Question: I am trying to get the layout of my site right, but whatever I try I cant get the effect I want. Since this is hard to explain Ill add a picture of what I want:

Hopefully that makes sense.
Here is the code Im using to try and achieve this:
'''
<div class="row">
<div class="col-md-offset-1 col-md-2">
<div class="container" style="background-color:#ff6a00">
LEFT DIV <br /><br /><br />
</div>
</div>
<div class="col-md-6">
<div class="container" style="background-color:#0094ff">
<asp:ContentPlaceHolder ID="ContentPlaceHolderMid" runat="server">
THIS IS THE MIDDLE
</asp:ContentPlaceHolder>
</div>
</div>
<div class="col-md-2 col-md-offset-1">
<div class="container" style="background-color:#00ff21">
RIGHT DIV <br /><br /><br />
</div>
</div>
</div>
'''
I cant really get it to work, the offset doesnt work the way I think it will and I cant find any answers online.
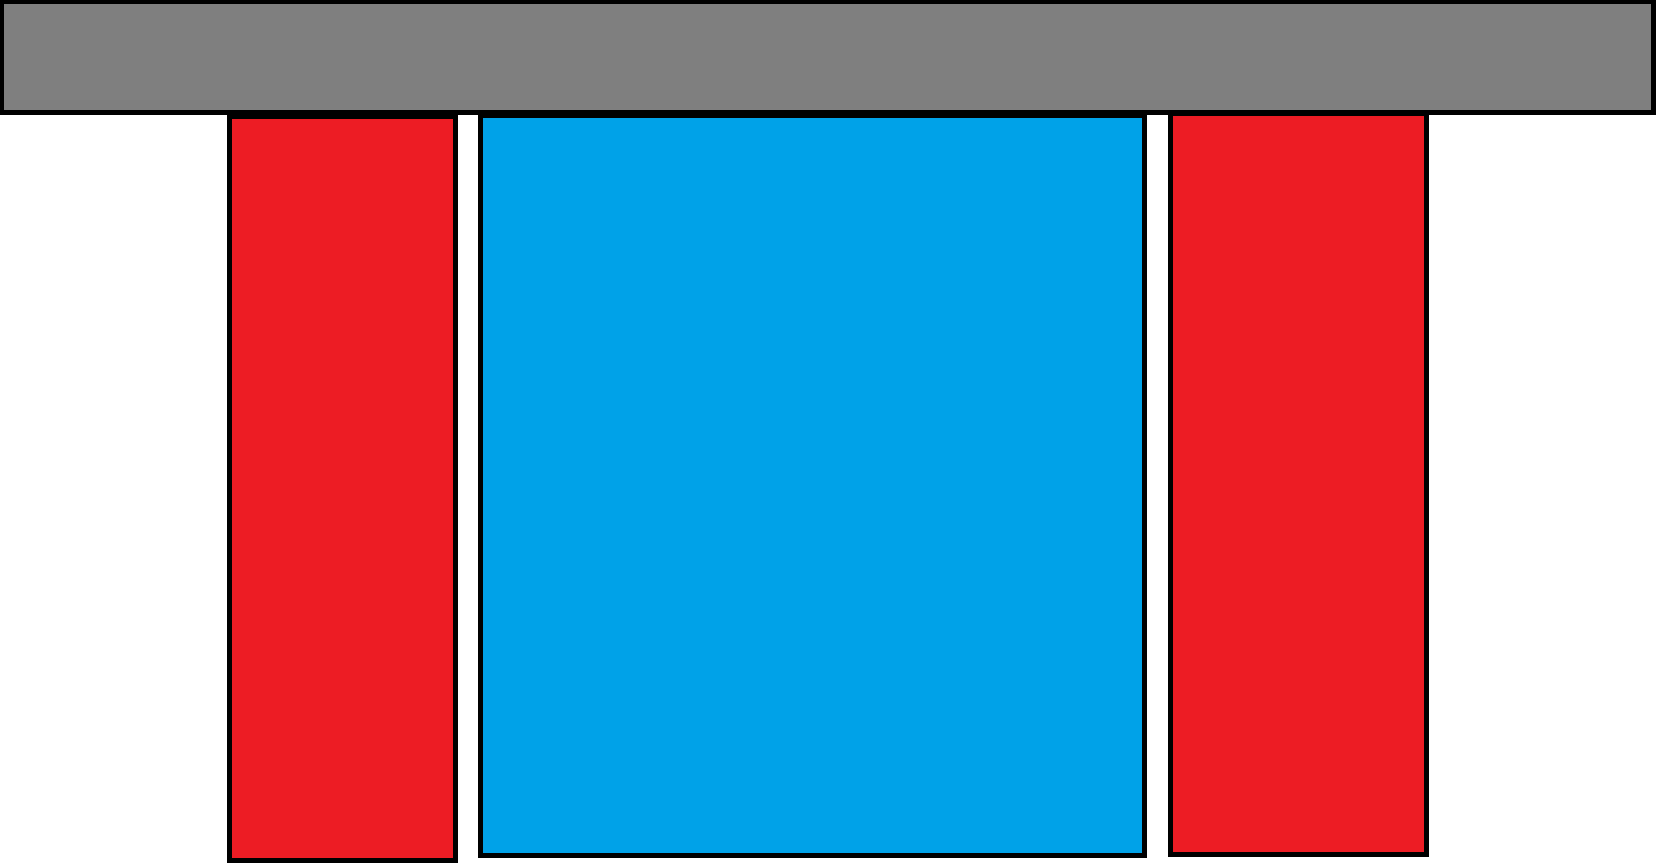
Answer: You are not using the class container the right way, this class only serves to put a max-width ~1000px
Try this:
'''
<div>HEADER</div>
<div class="container">
<div class="row">
<div class="col-md-3">LEFT</div>
<div class="col-md-6">CENTER</div>
<div class="col-md-3">RIGHT</div>
</div>
</div>
'''